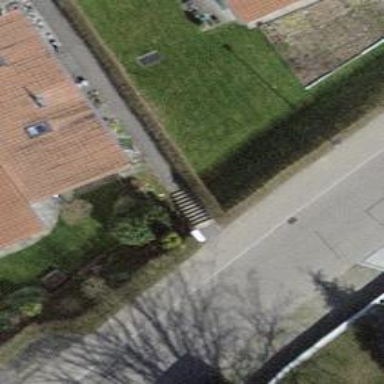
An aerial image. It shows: Road with steps.